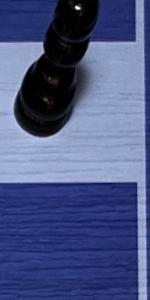
Label: Empty